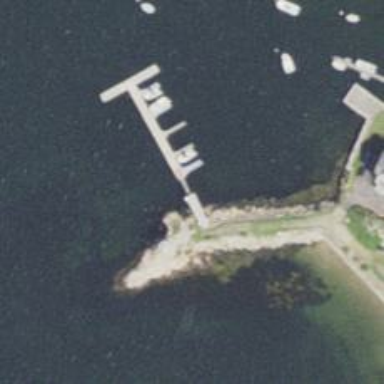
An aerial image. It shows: Man-made pier.